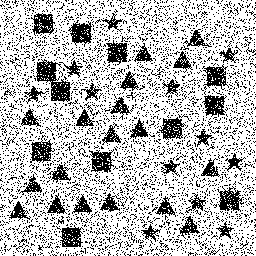
Squares: 12
Triangles: 18
Stars: 12
Total shapes: 42